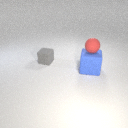
small gray rubber cube behind large blue rubber cube